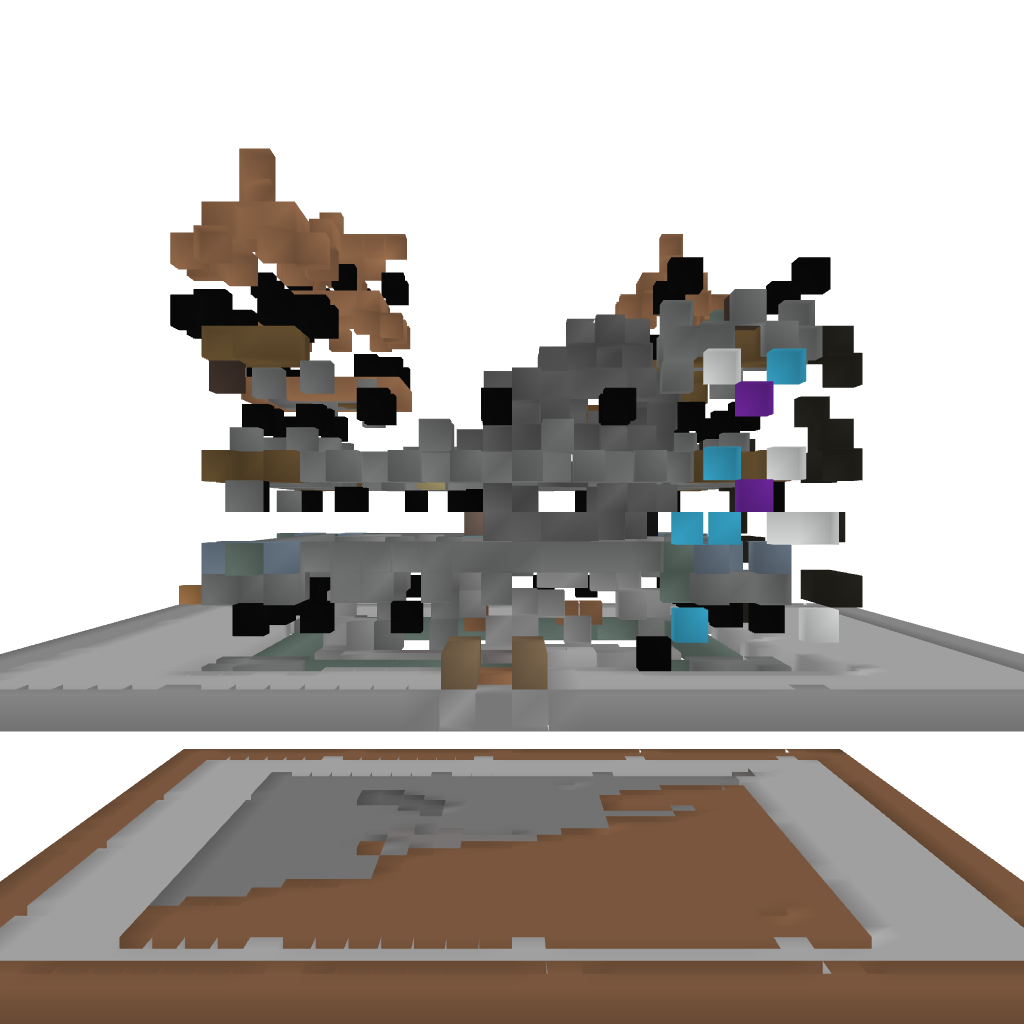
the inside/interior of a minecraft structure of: Tiny Castle